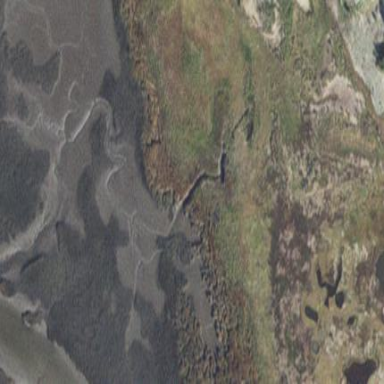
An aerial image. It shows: Lower saltmarsh wetland area affected by tides. It is natural habitat.